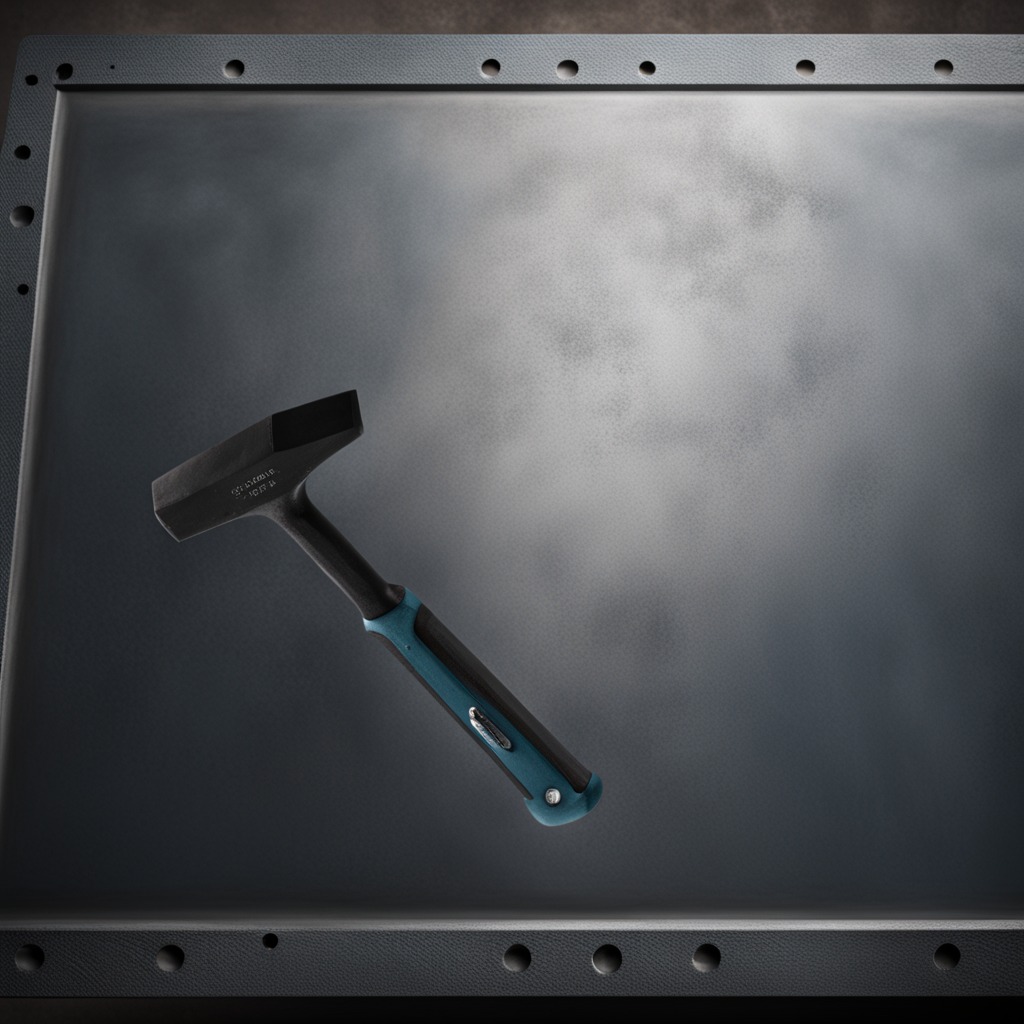
A hammer is lying on the cold steel table in a mining workshop.